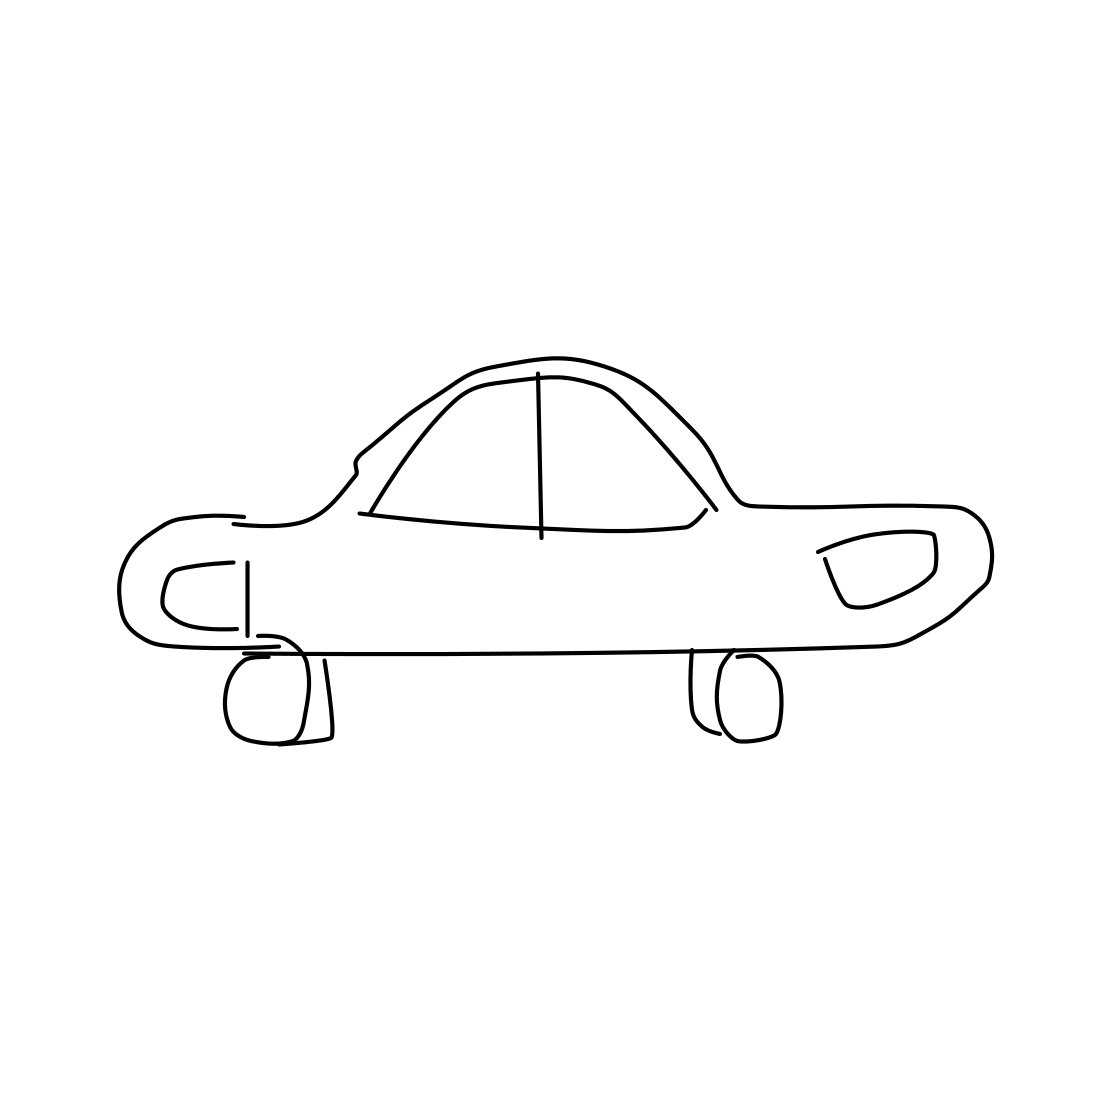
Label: race car